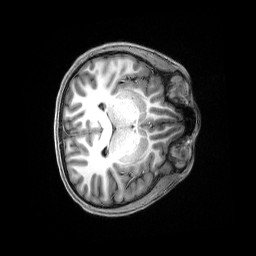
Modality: T1w
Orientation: axial
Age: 21
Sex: female
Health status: healthy
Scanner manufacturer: siemens
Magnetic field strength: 3 T
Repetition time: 2.5 s
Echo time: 0.00222 s